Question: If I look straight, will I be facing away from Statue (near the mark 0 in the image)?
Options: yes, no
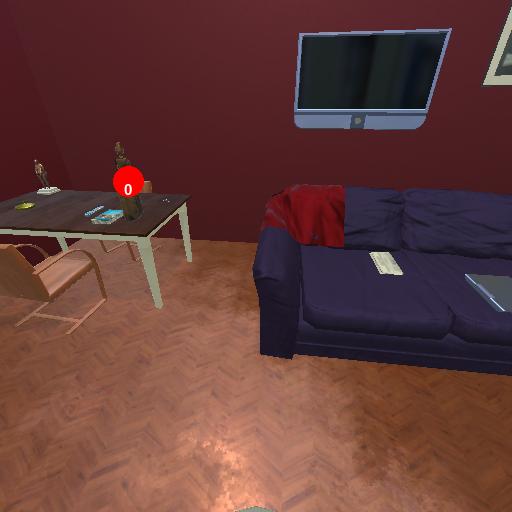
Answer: yes